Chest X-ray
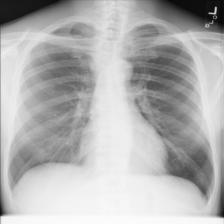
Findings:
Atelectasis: negative
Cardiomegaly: negative
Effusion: negative
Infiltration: negative
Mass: negative
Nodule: negative
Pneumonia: negative
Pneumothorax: negative
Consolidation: negative
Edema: negative
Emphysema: negative
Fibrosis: negative
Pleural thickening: negative
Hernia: negative